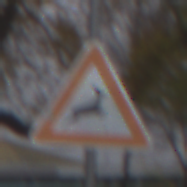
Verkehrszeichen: WildwechselLinks
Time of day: MorningAfternoon
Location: Outdoor (Nature)
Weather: Overcast
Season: Autumn
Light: Natural